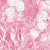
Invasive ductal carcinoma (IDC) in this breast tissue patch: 0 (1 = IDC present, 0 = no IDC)